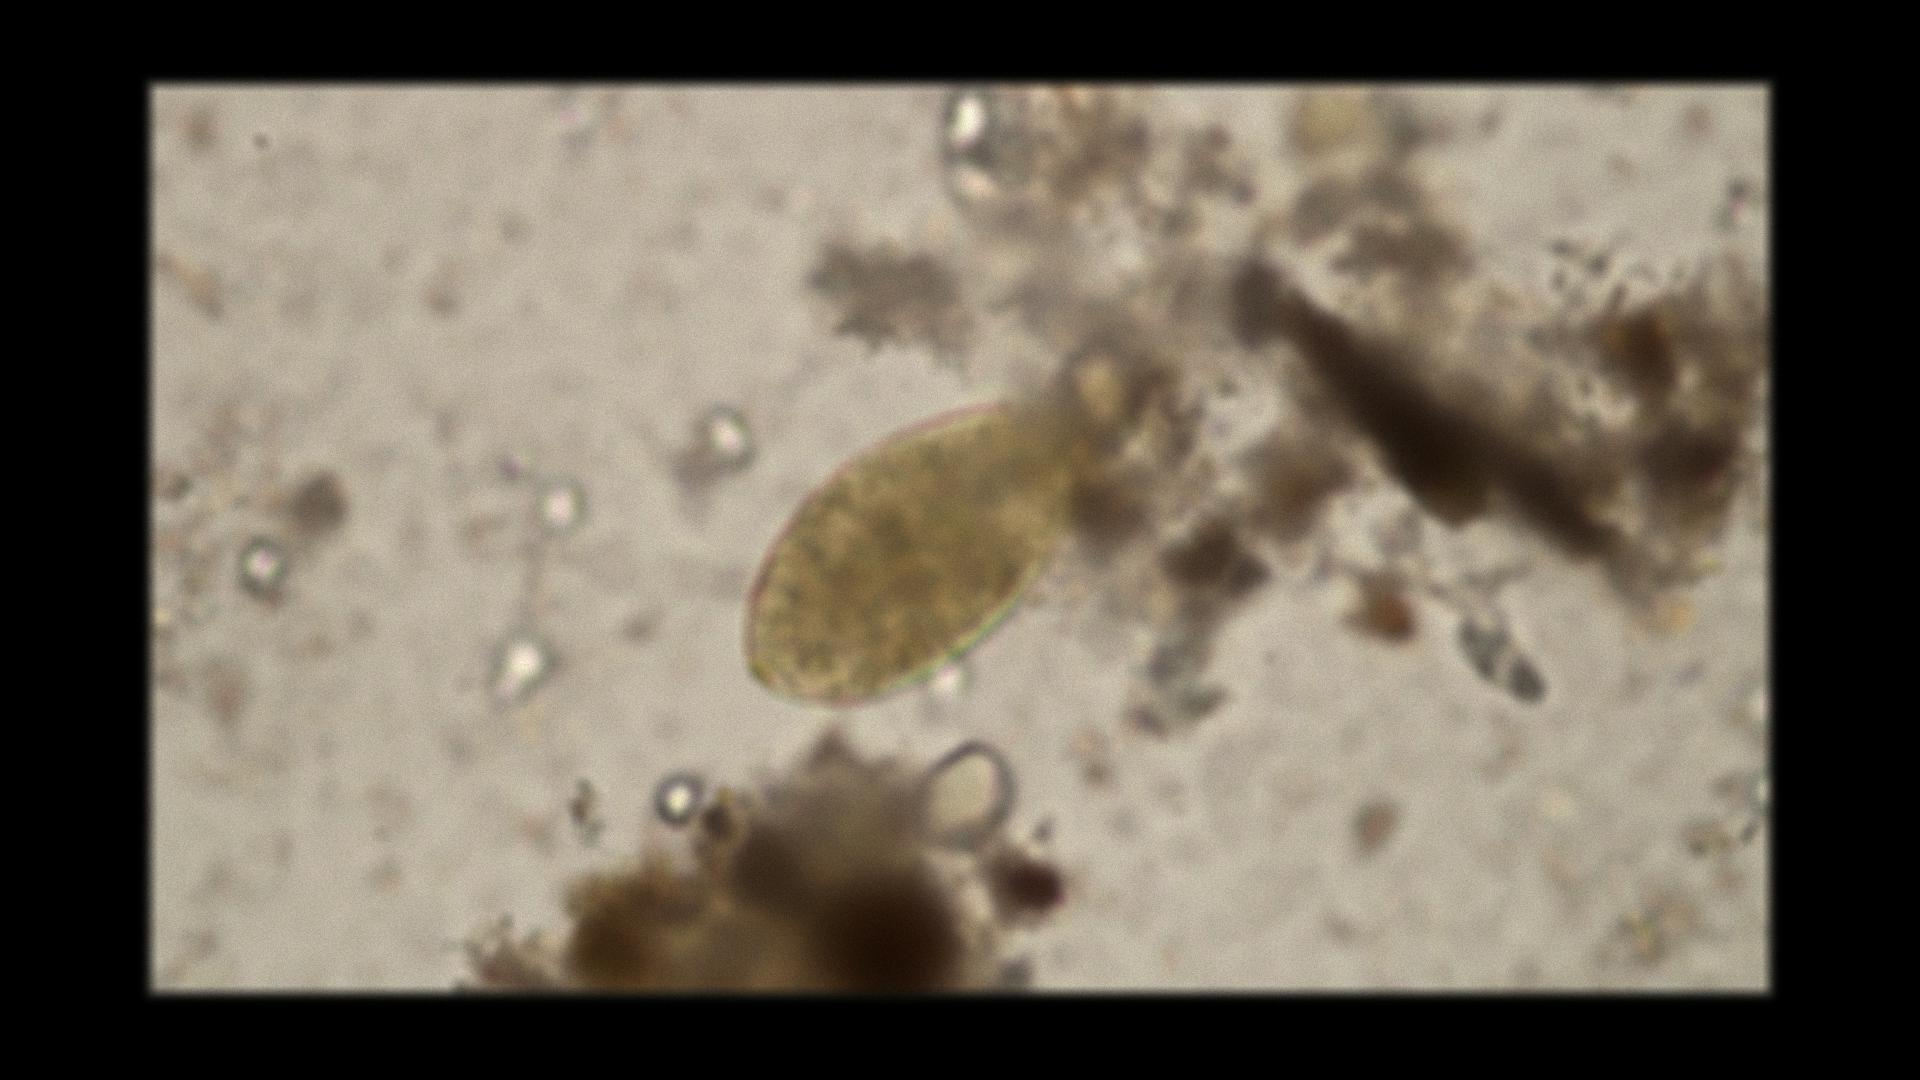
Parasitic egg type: Fasciolopsis buski